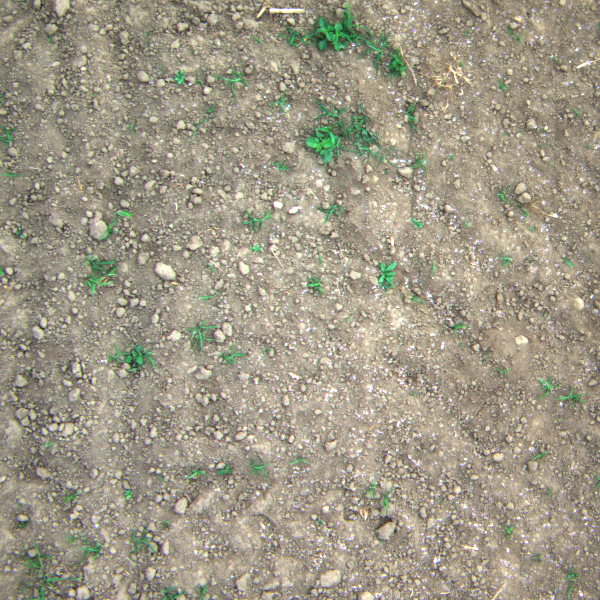
Acquisition date: 2023-06-06
Tile: 0166
Annotated plant instances:
label: barnyard_grass
label: barnyard_grass
label: amaranth
label: barnyard_grass
label: barnyard_grass
label: barnyard_grass
label: barnyard_grass
label: barnyard_grass
label: barnyard_grass
label: barnyard_grass
label: barnyard_grass
label: barnyard_grass
label: barnyard_grass
label: barnyard_grass
label: barnyard_grass
label: barnyard_grass
label: barnyard_grass
label: barnyard_grass
label: barnyard_grass
label: barnyard_grass
label: amaranth
label: barnyard_grass
label: barnyard_grass
label: barnyard_grass
label: weed_other
label: barnyard_grass
label: barnyard_grass
label: barnyard_grass
label: barnyard_grass
label: barnyard_grass
label: amaranth
label: barnyard_grass
label: weed_other
label: barnyard_grass
label: barnyard_grass
label: amaranth
label: barnyard_grass
label: barnyard_grass
label: barnyard_grass
label: barnyard_grass
label: barnyard_grass
label: barnyard_grass
label: weed_other
label: amaranth
label: barnyard_grass
label: barnyard_grass
label: barnyard_grass
label: barnyard_grass
label: barnyard_grass
label: barnyard_grass
label: amaranth
label: barnyard_grass
label: barnyard_grass
label: weed_other
label: weed_other
label: barnyard_grass
label: barnyard_grass
label: barnyard_grass
label: barnyard_grass
label: barnyard_grass
label: barnyard_grass
label: barnyard_grass
label: barnyard_grass
label: barnyard_grass
label: barnyard_grass
label: barnyard_grass
label: amaranth
label: barnyard_grass
label: barnyard_grass
label: amaranth
label: barnyard_grass
label: barnyard_grass
label: amaranth
label: barnyard_grass
label: barnyard_grass
label: amaranth